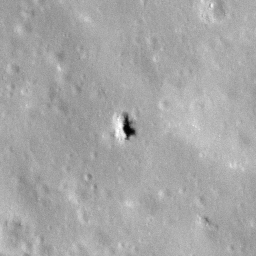
Pit: Adams B 1
Host crater: Adams B
Host type: impact_melt
Lunar coordinates: latitude -31.412, longitude 65.641